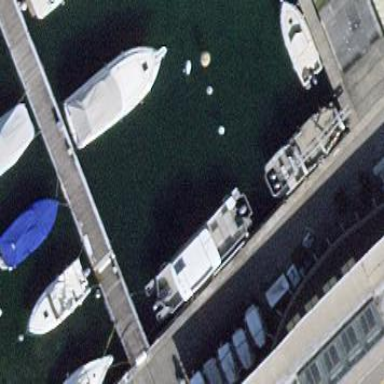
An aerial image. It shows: Commercial mooring area.